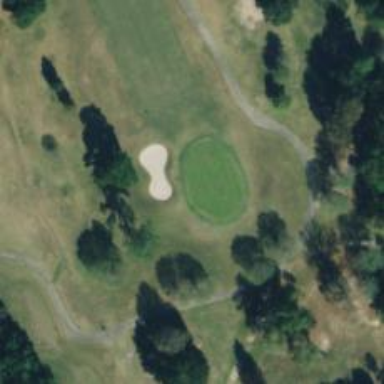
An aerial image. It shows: View of golf hole.